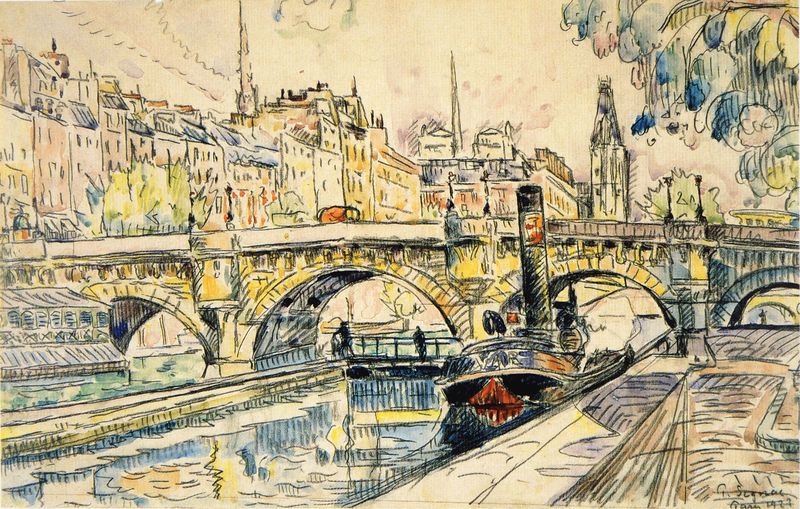
Titel: Le Pont-Neuf. Le remorqueur, Pont-Neuf. Der Schlepper
Künstler: Paul Signac
Standort: New York (New York)
Institution: The Metropolitan Museum of Art
Schlagwörter: baum, blau, himmel, mann, wasser, weiß, wolken, aquarell, fluss, gelb, grün, menschen, stadt, ufer, bunt, fenster, frankreich, frau, paris, pfeiler, schwarz, skizze, zeichnung, dach, dame, haus, rot, mensch, spiegel, häuser, brücke, kirche, boot, kahn, kamin, schornstein, turm, klar, schiff, bogen, ort, venedig, mast, farben, dorf, farbe, grafik, platz, hafen, industrie, rundbogen, seine, dampfer, geländer, türme, bleistift, seurat, europa, pont neuf, coloriert, notre, spencer, schornstein#, brü+ckle, fassasen